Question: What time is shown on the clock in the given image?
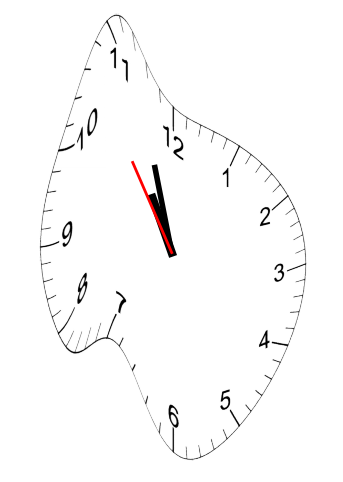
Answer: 10:56:54